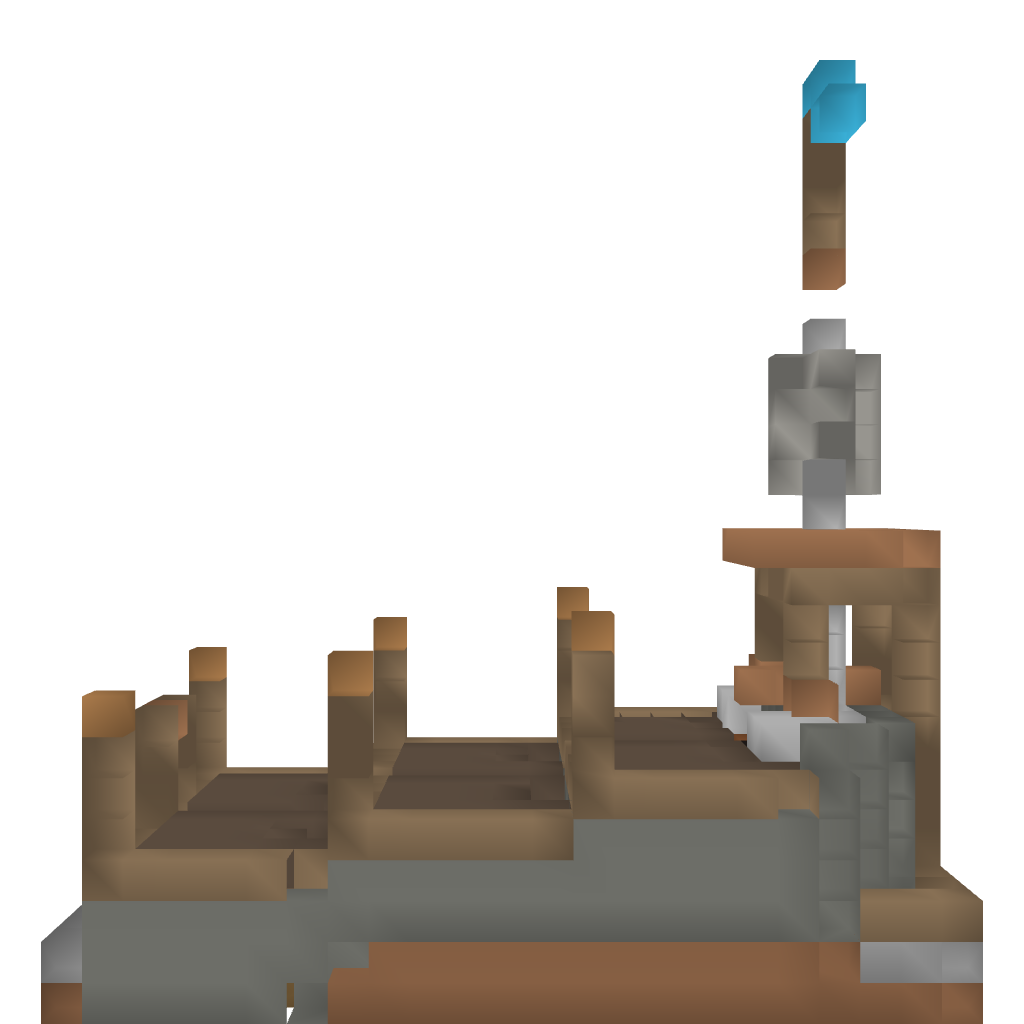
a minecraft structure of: Wheat Farm For 1.6.*